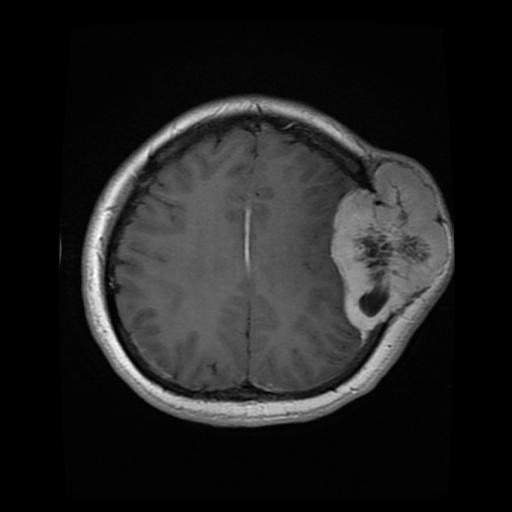
Label: meningioma